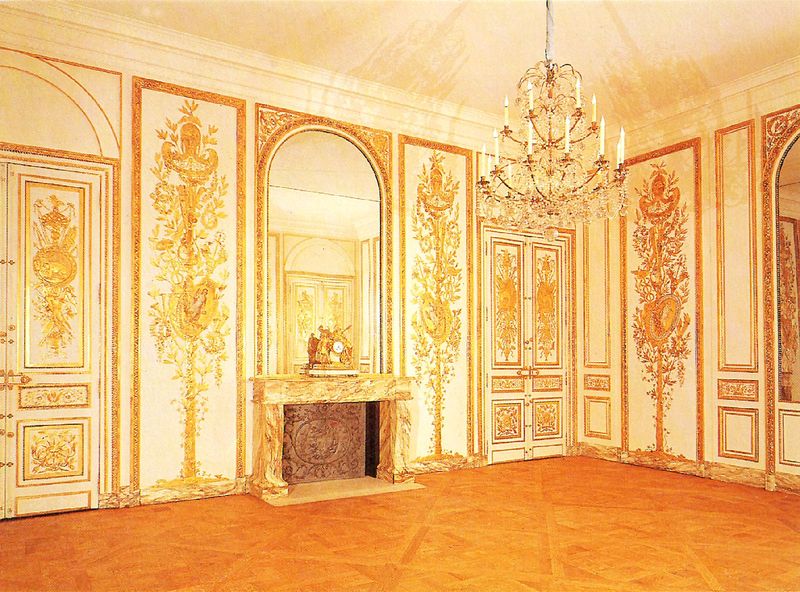
Titel: Rekonstruktion des Salons aus dem Hôtel d’Uzès im Museum Carnavalet in Paris
Künstler: Claude Nicolas Ledoux
Schlagwörter: weiß, gelb, hell, licht, tür, schloss, barock, spiegel, gold, interieur, reich, kamin, bogen, parkett, türe, saal, uhr, kerzen, kronleuchter, lüster, fotografie, bögen, vergoldet, verziert, kristall, verzierungen, stuckaturen, festsaal, prächtig, lebensbäume